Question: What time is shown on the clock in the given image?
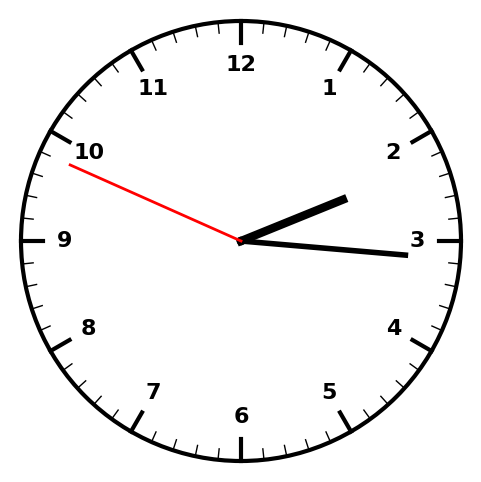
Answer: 02:15:49